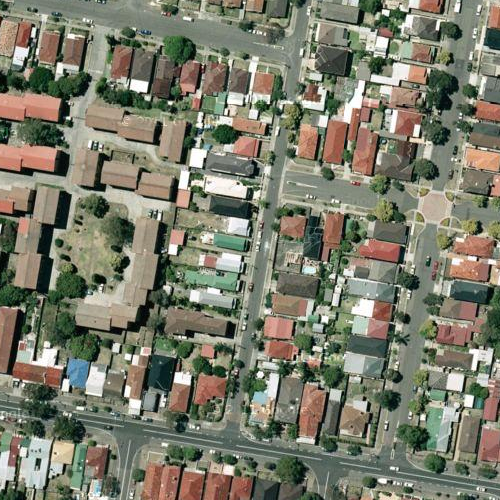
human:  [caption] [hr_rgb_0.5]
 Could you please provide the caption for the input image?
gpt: There are many houses arranged neatly and divided into rectangles by some roads .

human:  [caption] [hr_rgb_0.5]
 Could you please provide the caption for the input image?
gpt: There are lots of houses with different colours of roofs in the residentail area .

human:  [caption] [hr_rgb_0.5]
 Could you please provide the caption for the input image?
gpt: Many houses arranged neatly in the residentail area and divided into rectangles by some roads .

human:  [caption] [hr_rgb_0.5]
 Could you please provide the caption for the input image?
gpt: A residential area with many houses arranged neatly and divided by some roads .

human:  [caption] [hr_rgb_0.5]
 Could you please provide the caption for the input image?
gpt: A residential area with many houses divided into rectangles by some roads .